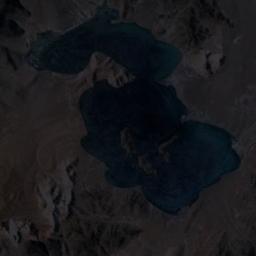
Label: lake